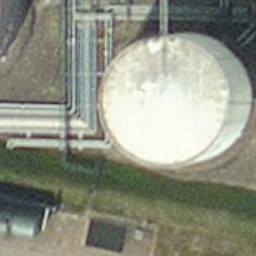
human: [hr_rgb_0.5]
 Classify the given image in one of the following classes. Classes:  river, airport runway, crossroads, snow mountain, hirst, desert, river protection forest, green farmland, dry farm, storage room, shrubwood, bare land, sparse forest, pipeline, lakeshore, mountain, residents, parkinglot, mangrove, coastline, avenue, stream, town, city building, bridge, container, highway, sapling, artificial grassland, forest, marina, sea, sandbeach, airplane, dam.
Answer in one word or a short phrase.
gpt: storage room